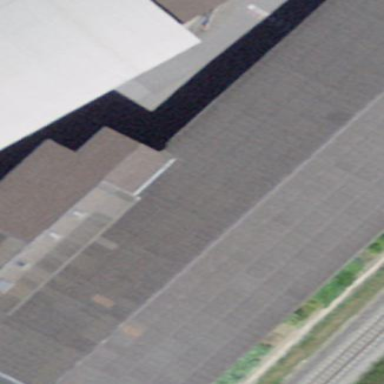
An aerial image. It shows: Industrial building.